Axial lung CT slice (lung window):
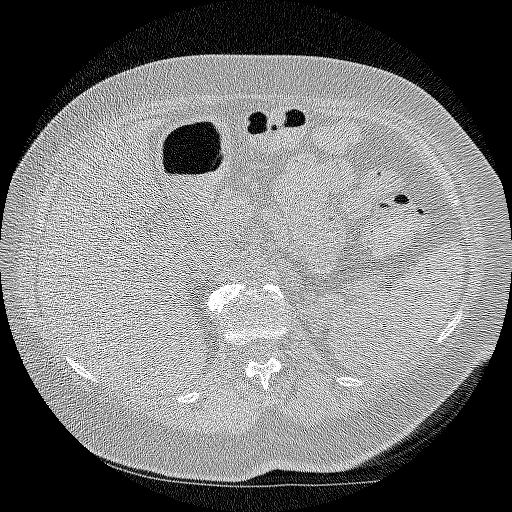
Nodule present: no